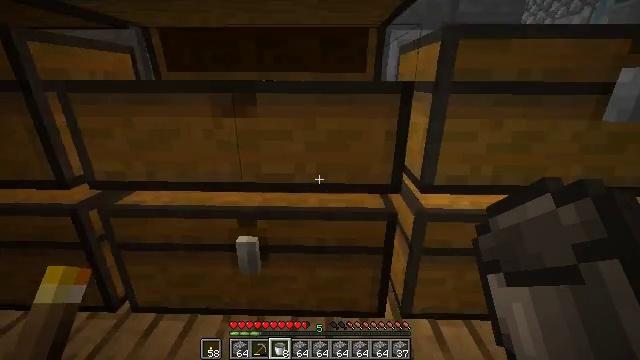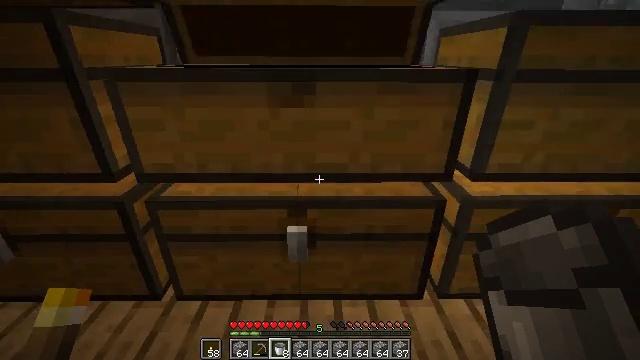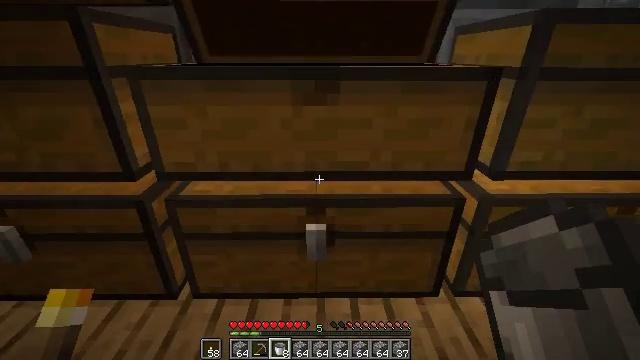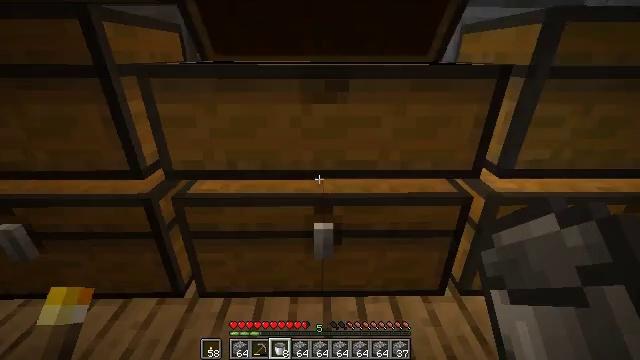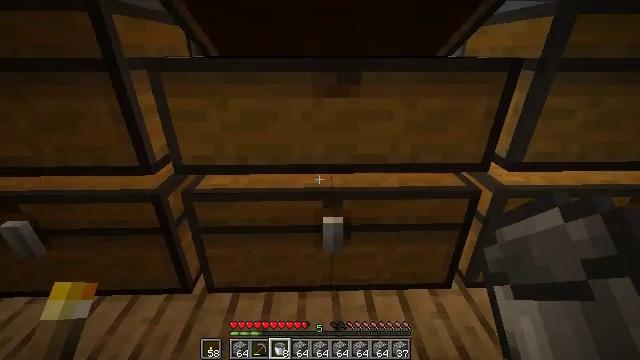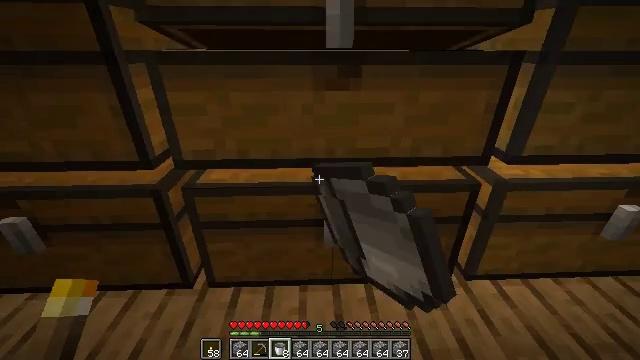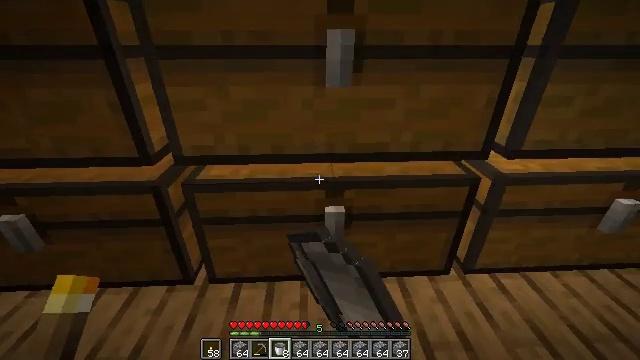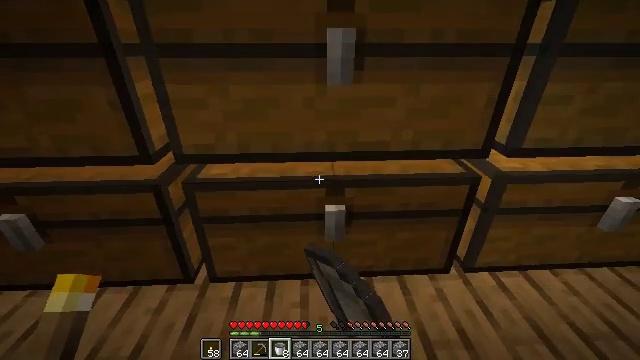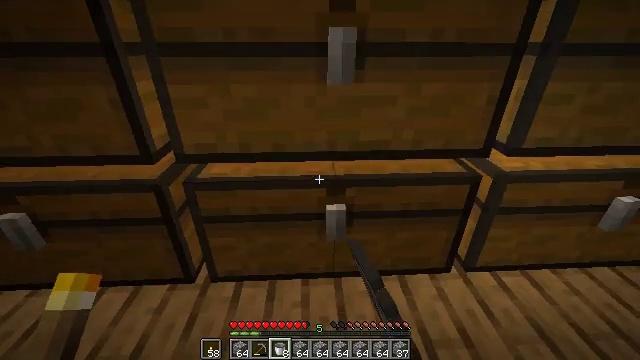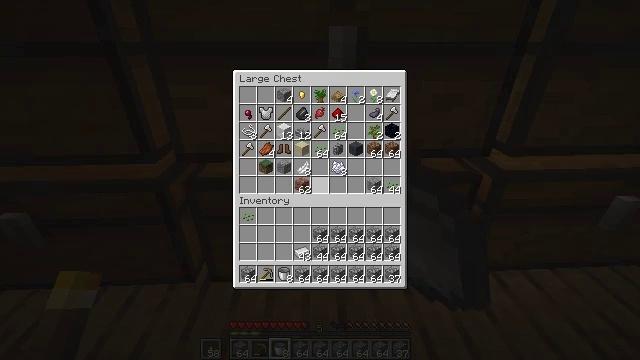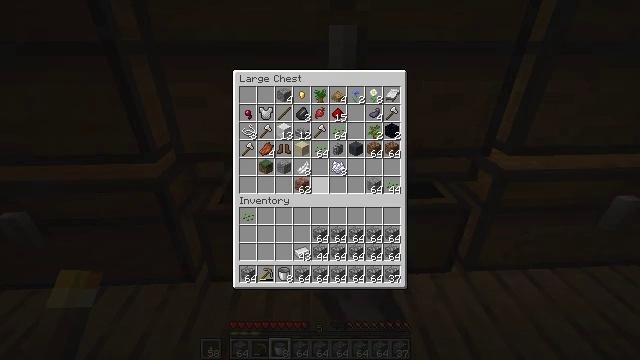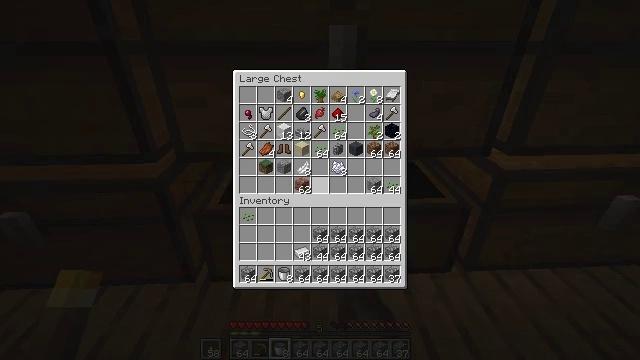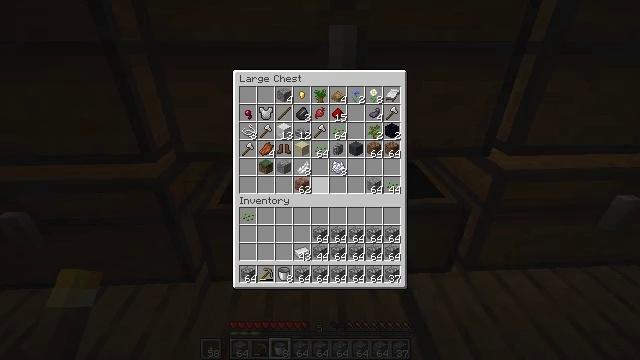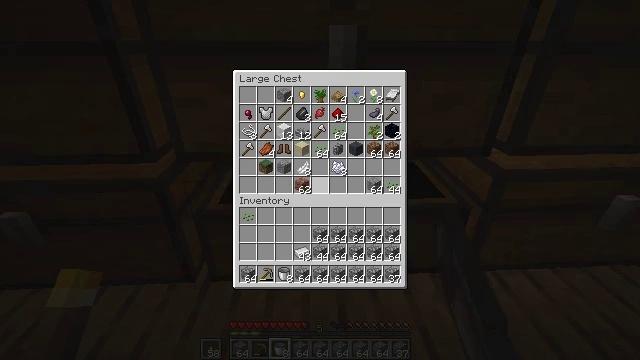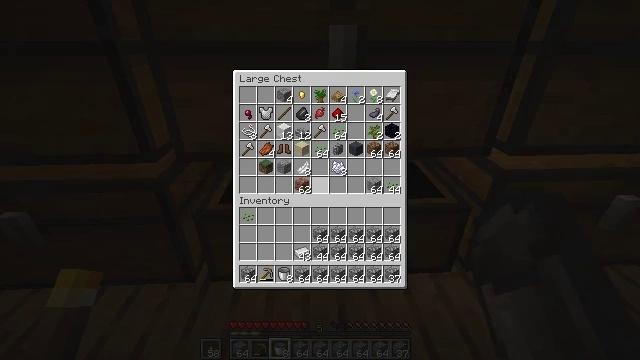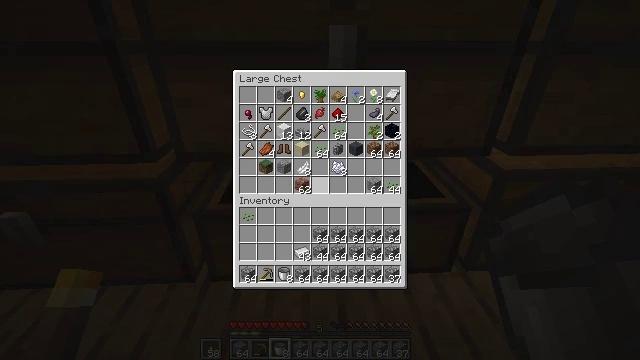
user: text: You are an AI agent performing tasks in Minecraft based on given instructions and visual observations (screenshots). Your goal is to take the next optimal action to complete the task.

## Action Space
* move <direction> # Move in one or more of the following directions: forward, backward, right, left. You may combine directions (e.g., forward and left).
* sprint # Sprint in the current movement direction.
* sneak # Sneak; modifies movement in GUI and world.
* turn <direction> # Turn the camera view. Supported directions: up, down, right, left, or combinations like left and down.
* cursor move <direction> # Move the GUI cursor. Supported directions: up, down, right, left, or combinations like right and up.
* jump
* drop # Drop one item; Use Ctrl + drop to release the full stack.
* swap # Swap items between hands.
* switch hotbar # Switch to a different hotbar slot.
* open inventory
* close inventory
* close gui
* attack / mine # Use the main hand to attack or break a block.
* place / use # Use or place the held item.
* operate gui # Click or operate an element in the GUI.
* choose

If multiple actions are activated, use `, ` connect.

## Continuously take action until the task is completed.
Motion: motion action
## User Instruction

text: Use dark oak planks to craft a dark oak trapdoor.
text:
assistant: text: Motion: move left, turn right and down
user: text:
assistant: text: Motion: no_op
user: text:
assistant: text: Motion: no_op
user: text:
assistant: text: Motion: use / place
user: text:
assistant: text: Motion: turn down, use / place
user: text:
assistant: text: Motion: use / place
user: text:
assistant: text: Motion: use / place
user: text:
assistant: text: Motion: use / place
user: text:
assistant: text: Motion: open gui
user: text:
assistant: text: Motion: no_op
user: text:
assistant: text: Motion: no_op
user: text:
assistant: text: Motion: no_op
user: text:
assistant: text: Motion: no_op
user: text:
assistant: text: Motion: no_op
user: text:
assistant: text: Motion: no_op
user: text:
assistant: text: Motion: no_op
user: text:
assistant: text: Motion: no_op
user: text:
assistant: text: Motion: no_op
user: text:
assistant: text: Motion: no_op
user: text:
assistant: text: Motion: cursor move right
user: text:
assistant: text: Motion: cursor move right
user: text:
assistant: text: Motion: no_op
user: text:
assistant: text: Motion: no_op
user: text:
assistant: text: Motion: no_op
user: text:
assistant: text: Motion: no_op
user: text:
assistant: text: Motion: no_op
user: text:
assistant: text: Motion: no_op
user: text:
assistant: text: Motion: no_op
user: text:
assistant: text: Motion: no_op
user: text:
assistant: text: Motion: cursor move right